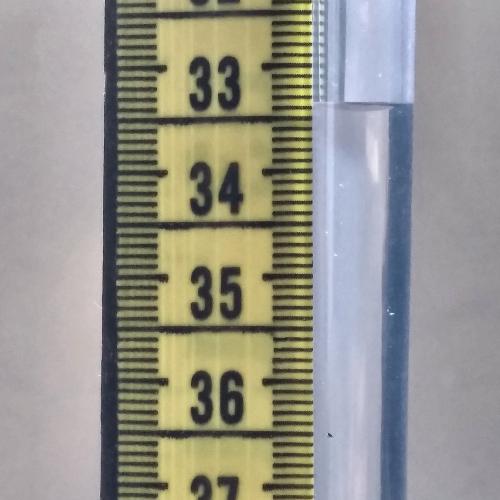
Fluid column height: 33.4 cm